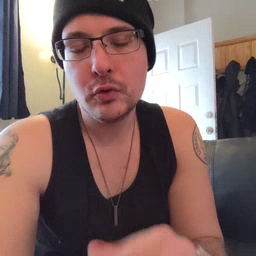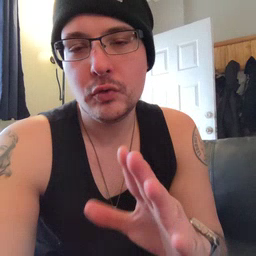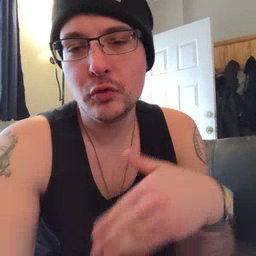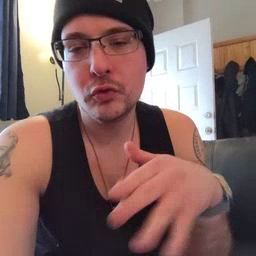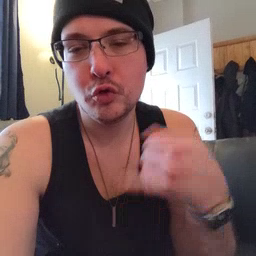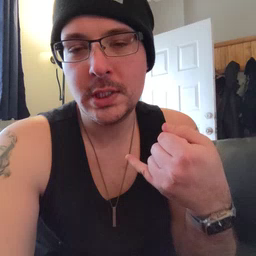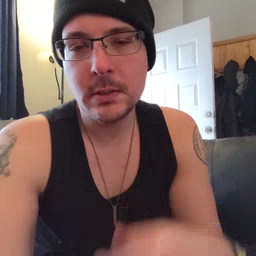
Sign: jeans